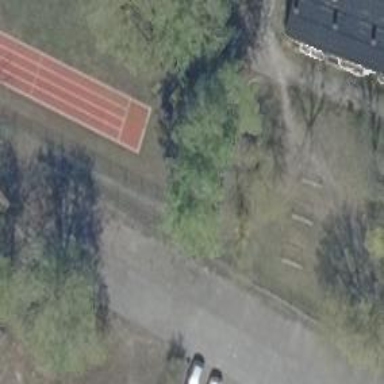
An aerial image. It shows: Athletics track located in leisure land area.